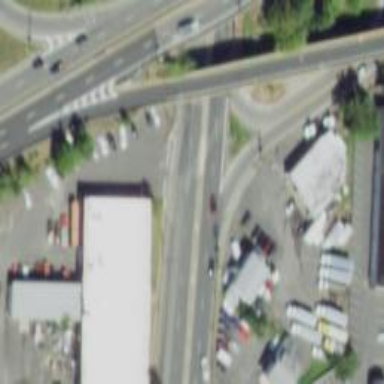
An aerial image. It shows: Primary highway with separate sidewalk. It is urban freeway or expressway.